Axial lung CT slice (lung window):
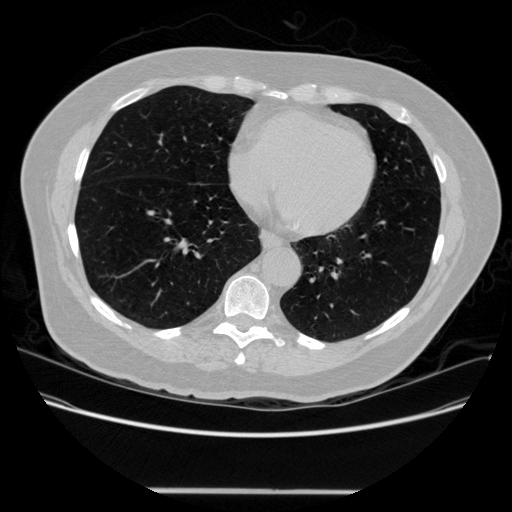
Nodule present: no